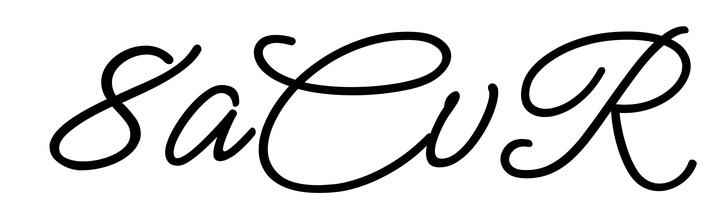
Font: MeowScript-Regular